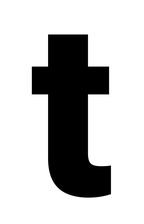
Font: Roboto_Black